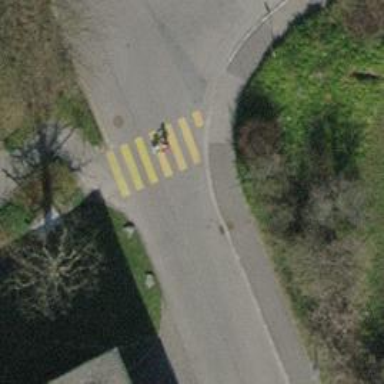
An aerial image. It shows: Kerb serving as barrier.